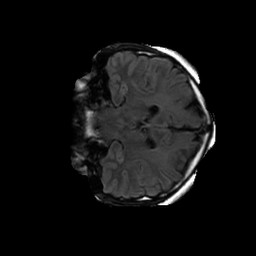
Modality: FLAIR
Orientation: coronal
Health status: ill
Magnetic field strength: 3 T